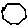
Label: hexagon